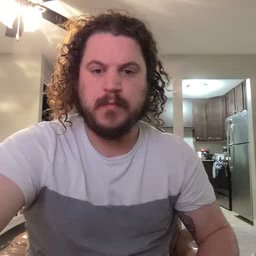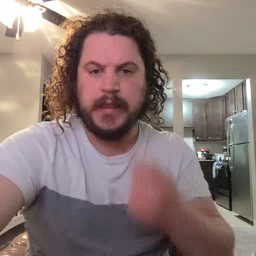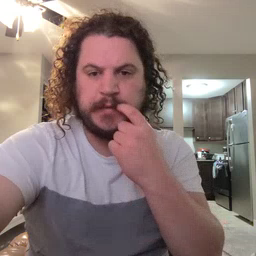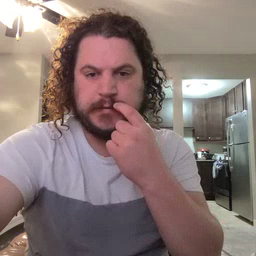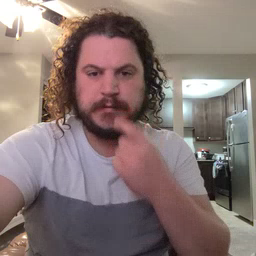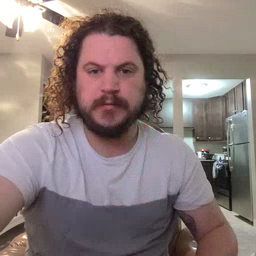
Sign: glasswindow